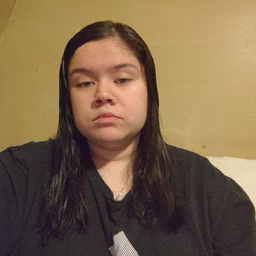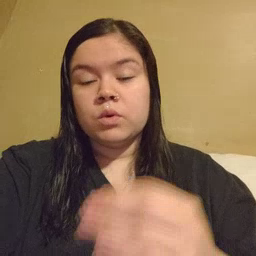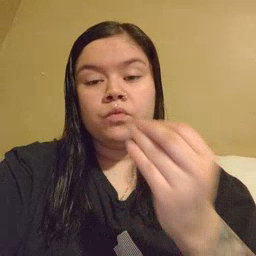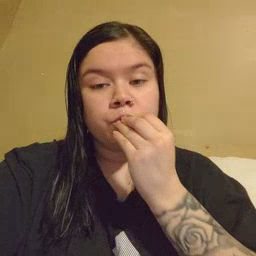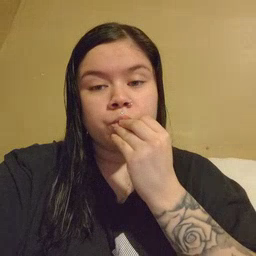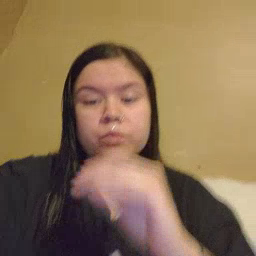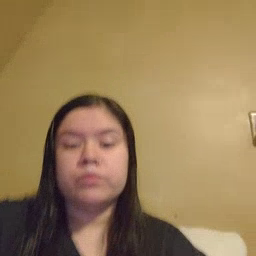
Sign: food